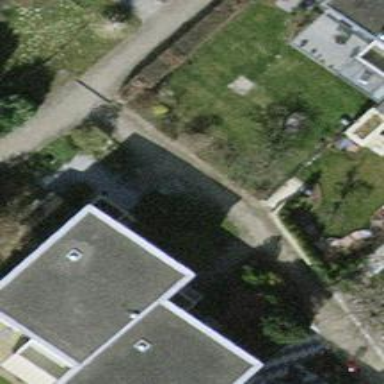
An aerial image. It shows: Terrace building.